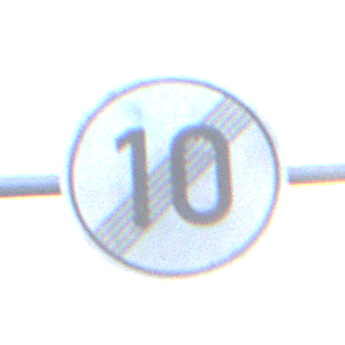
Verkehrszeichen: EndeGeschwindigkeit10
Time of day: MorningAfternoon
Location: Outdoor (Suburban)
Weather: PartlyCloudy
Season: NotSpecified
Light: Natural